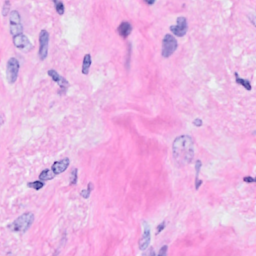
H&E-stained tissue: Breast